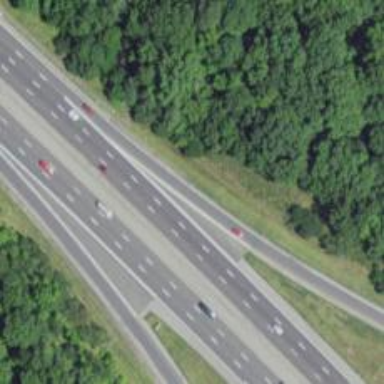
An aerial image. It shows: Asphalt motorway link.